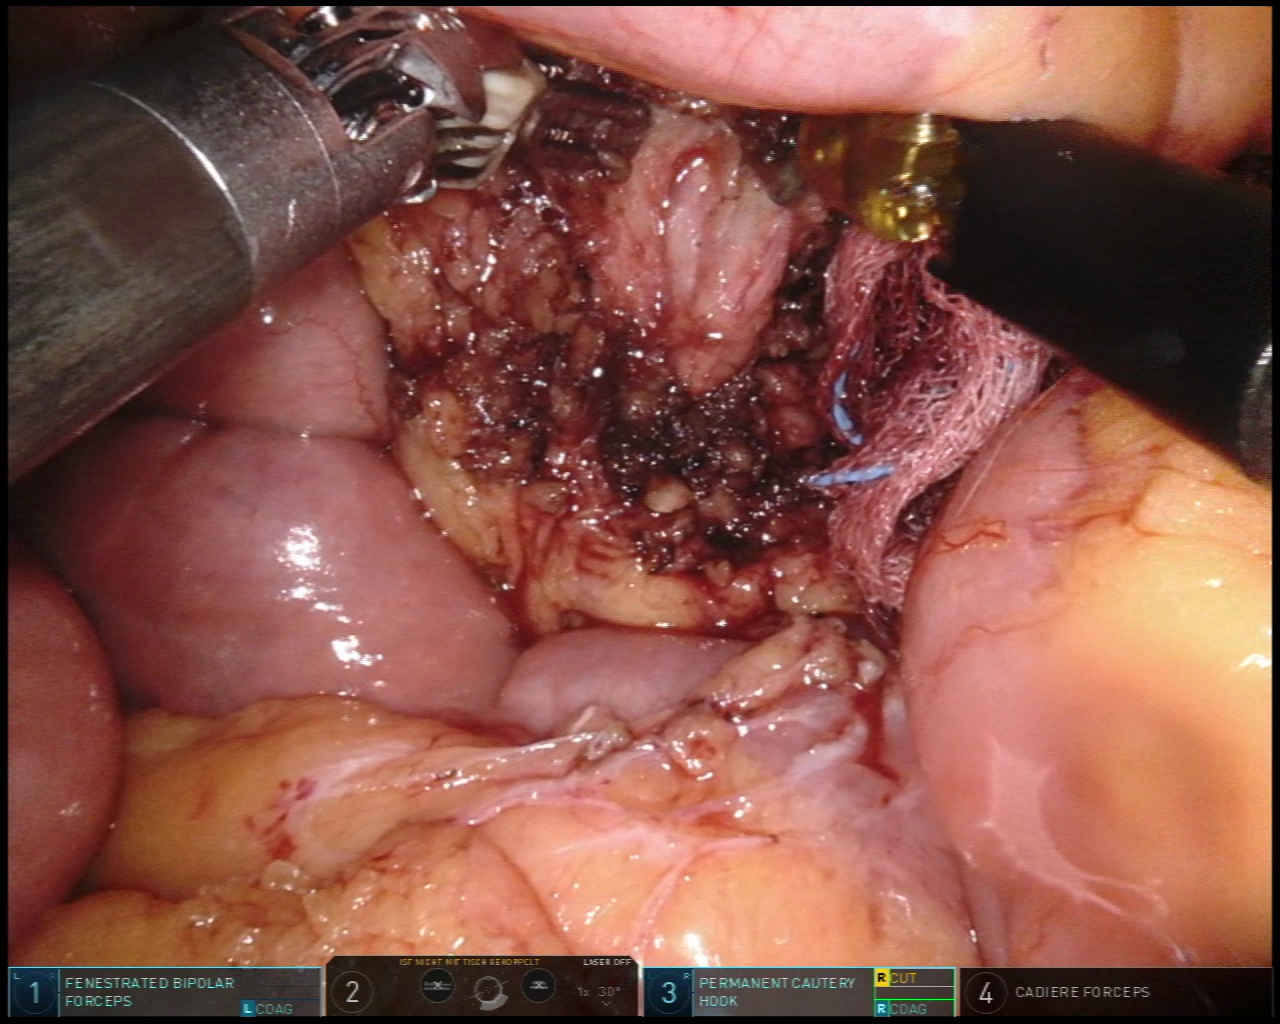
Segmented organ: inferior_mesenteric_artery
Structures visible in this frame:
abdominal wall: no
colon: yes
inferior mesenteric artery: yes
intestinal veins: no
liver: no
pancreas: no
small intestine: yes
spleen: no
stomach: no
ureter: no
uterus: no
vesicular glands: no